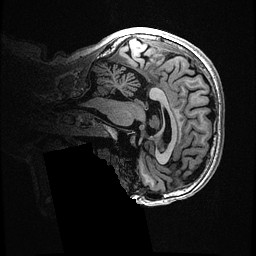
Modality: T1w
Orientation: sagittal
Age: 65
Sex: female
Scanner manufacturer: ge
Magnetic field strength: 3 T
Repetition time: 0.006952 s
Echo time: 0.00292 s